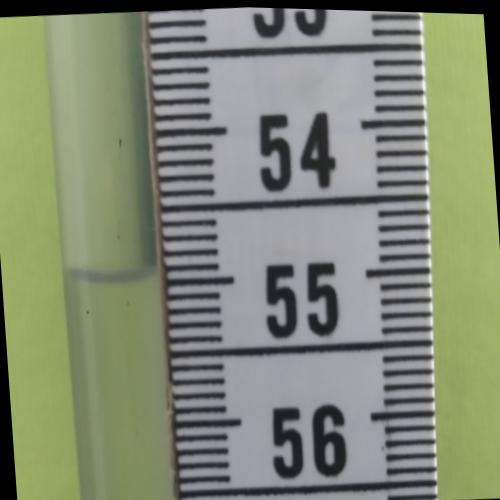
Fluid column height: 54.9 cm